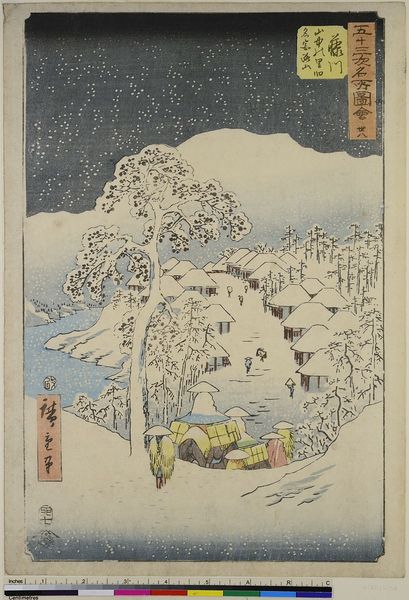
Titel: Fujikawa: Bergdorf mit dem vormaligen Namen Berg Miyako, Blatt 38 aus der Serie: Bilder der 53 Stationen des Tokaido
Künstler: Utagawa Hiroshige
Standort: Hamburg
Institution: Museum für Kunst und Gewerbe Hamburg
Schlagwörter: himmel, bäume, fluss, landschaft, menschen, hut, nacht, schnee, hütte, holzschnitt, japan, dorf, hütten, winter, schriftzeichen, druckgraphik, sterne, druckgrafik, schneefall, zeit, reisende, farbholzschnitt, tourismus, reisen, reittiere, nachtbild, lasttiere, edo, reproduktionen, druckerzeugnisse, reisegepäck, gepäck, miyakoyama, steirne